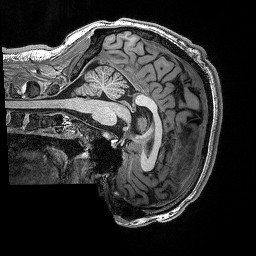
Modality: T1w
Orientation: sagittal
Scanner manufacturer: siemens
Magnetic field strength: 3 T
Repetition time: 2.53 s
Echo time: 0.0033 s